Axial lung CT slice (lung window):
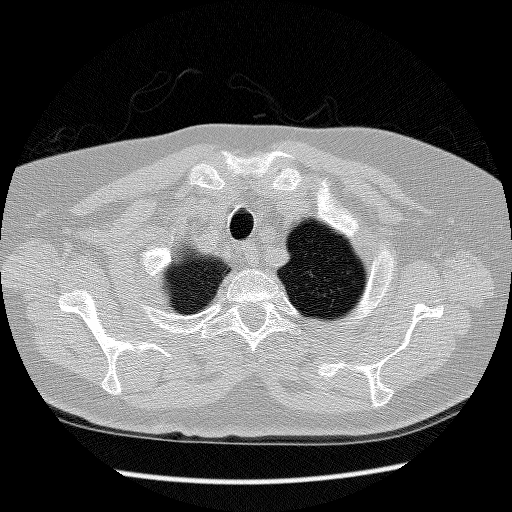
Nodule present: no